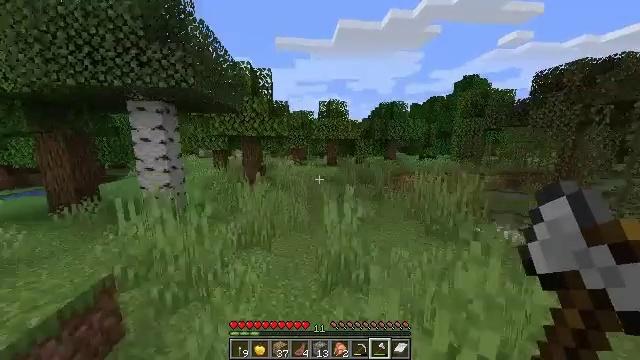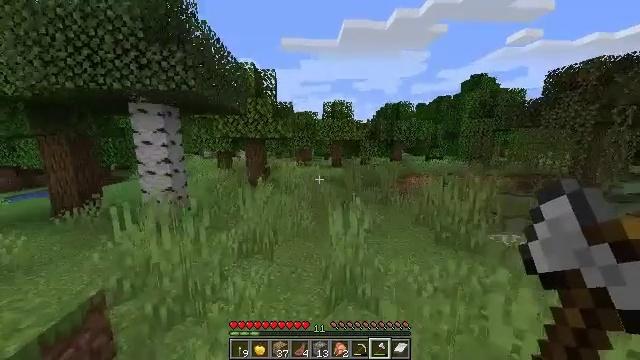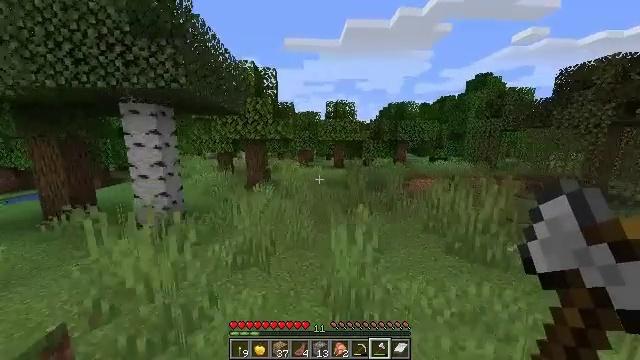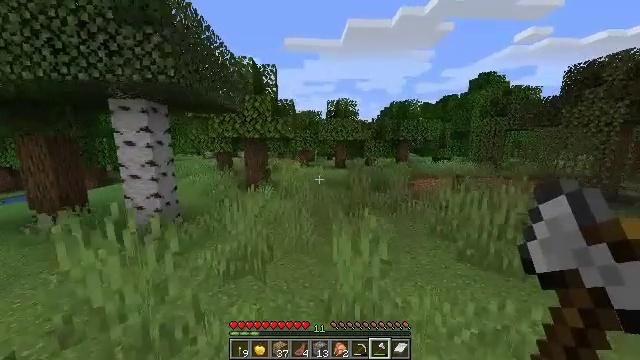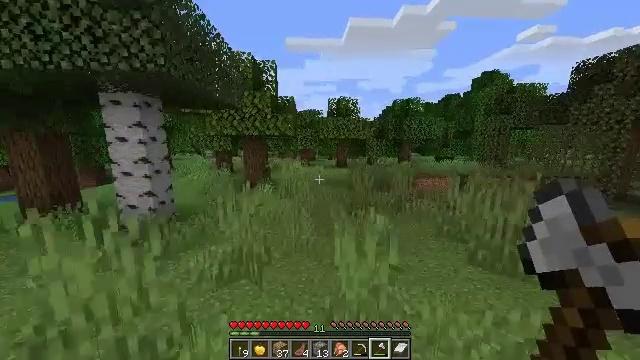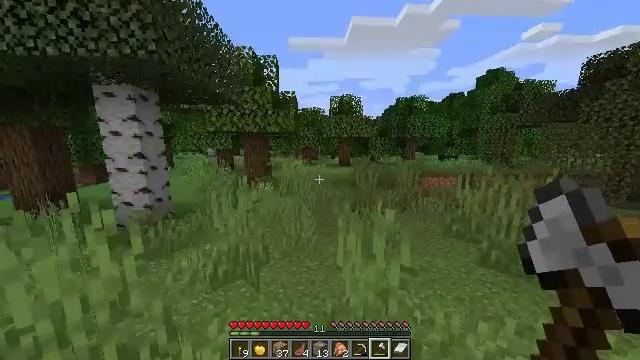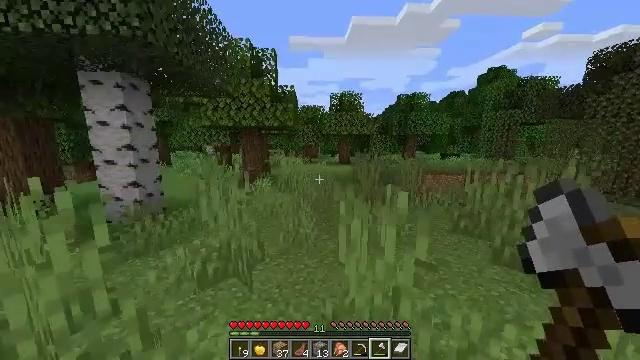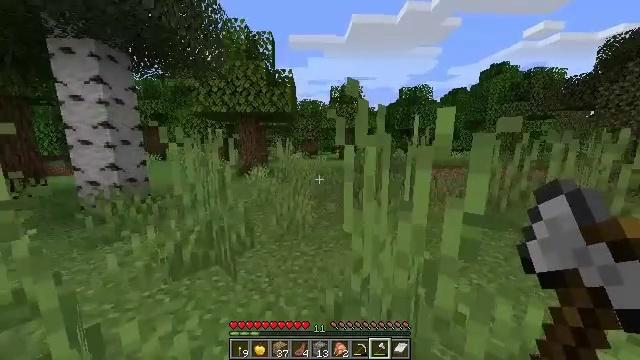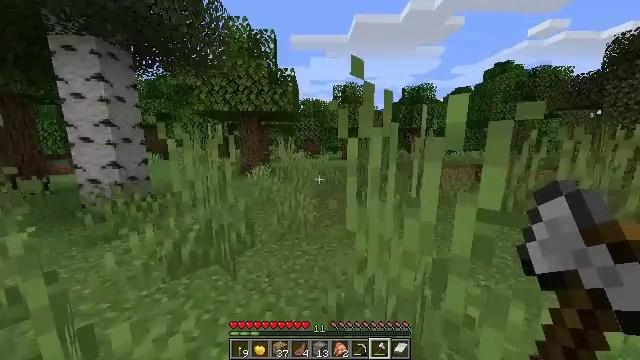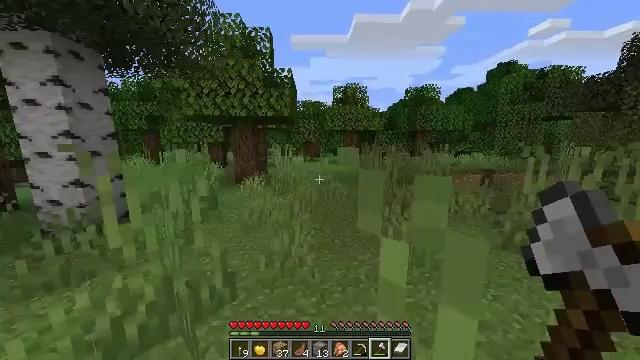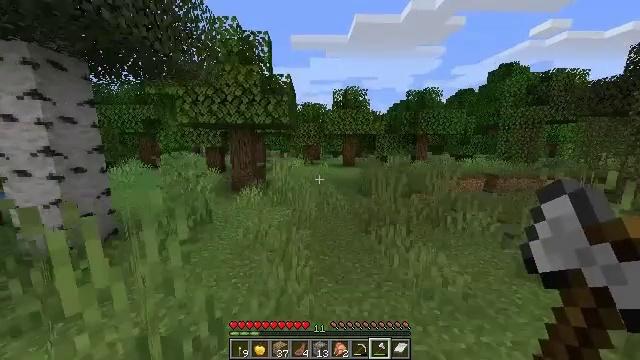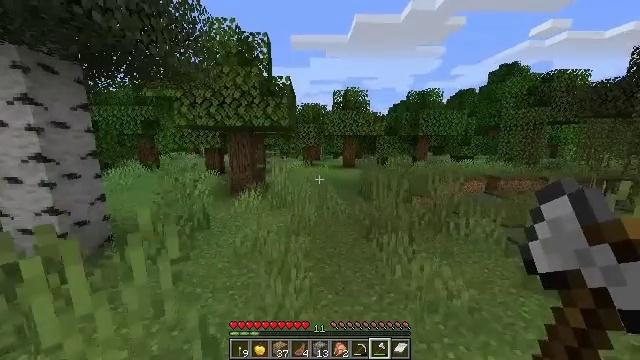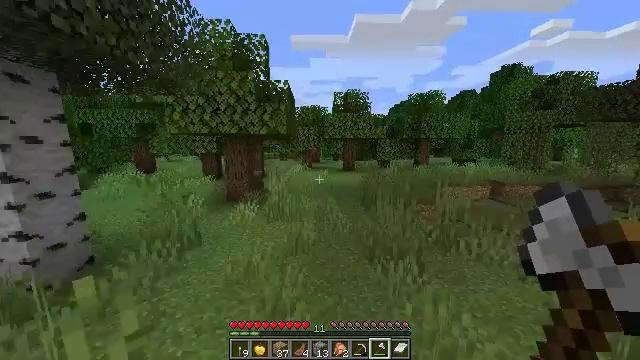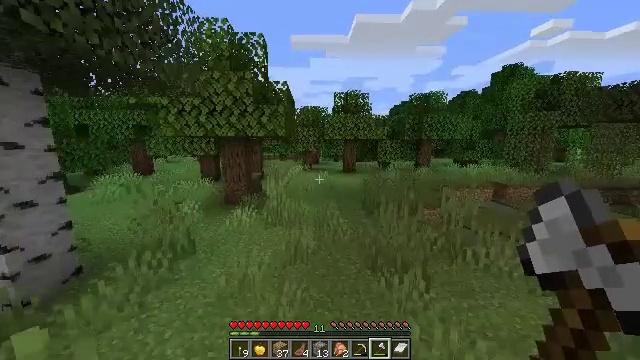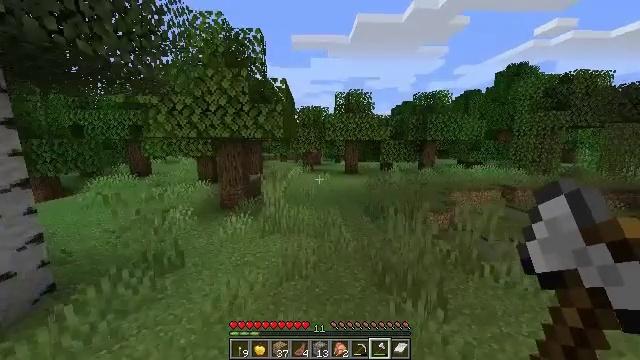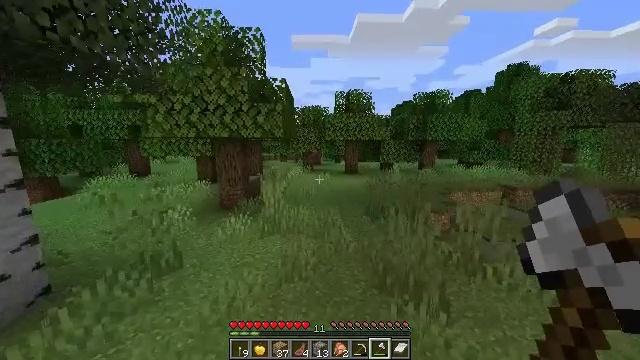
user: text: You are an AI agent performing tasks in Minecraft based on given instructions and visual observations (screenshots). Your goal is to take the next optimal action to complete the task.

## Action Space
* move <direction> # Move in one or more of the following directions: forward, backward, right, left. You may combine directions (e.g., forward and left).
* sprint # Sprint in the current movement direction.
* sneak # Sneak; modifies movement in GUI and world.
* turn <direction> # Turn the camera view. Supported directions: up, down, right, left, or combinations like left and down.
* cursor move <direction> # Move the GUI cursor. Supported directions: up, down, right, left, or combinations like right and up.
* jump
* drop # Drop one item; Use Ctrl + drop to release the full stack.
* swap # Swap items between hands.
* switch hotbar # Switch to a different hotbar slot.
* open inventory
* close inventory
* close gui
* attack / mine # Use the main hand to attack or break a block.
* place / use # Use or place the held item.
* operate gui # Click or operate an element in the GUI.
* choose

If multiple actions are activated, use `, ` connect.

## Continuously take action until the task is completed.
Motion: motion action
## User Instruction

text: Kill mobs.
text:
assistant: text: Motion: move forward, turn left, jump
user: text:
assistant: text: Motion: move forward, jump
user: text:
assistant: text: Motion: move forward, jump
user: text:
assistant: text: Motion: move forward, jump
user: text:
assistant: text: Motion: move forward, jump
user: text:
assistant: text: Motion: move forward, jump
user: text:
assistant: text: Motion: move forward, jump
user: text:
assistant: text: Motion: move forward, jump
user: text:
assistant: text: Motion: move forward, jump
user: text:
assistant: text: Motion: move forward, jump
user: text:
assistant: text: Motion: move forward, jump
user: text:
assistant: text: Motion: move forward, jump
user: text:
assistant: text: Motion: move forward, jump
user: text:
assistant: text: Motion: move forward, jump
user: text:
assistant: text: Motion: move forward, jump
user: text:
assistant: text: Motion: move forward, jump
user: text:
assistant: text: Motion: move forward, jump
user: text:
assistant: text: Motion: move forward, jump
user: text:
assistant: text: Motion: move forward, jump
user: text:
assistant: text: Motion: move forward, jump
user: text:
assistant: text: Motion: move forward, jump
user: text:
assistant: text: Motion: move forward, jump
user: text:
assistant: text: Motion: move forward, turn right, jump
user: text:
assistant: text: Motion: move forward, turn right, jump
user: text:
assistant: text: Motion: move forward, turn right, jump
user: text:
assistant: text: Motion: move forward and move left, turn right, jump
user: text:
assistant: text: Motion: move forward and move left, jump
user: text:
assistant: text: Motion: move forward and move left, jump
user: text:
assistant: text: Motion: move forward and move left, jump
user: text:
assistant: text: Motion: move forward and move left, jump